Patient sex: M
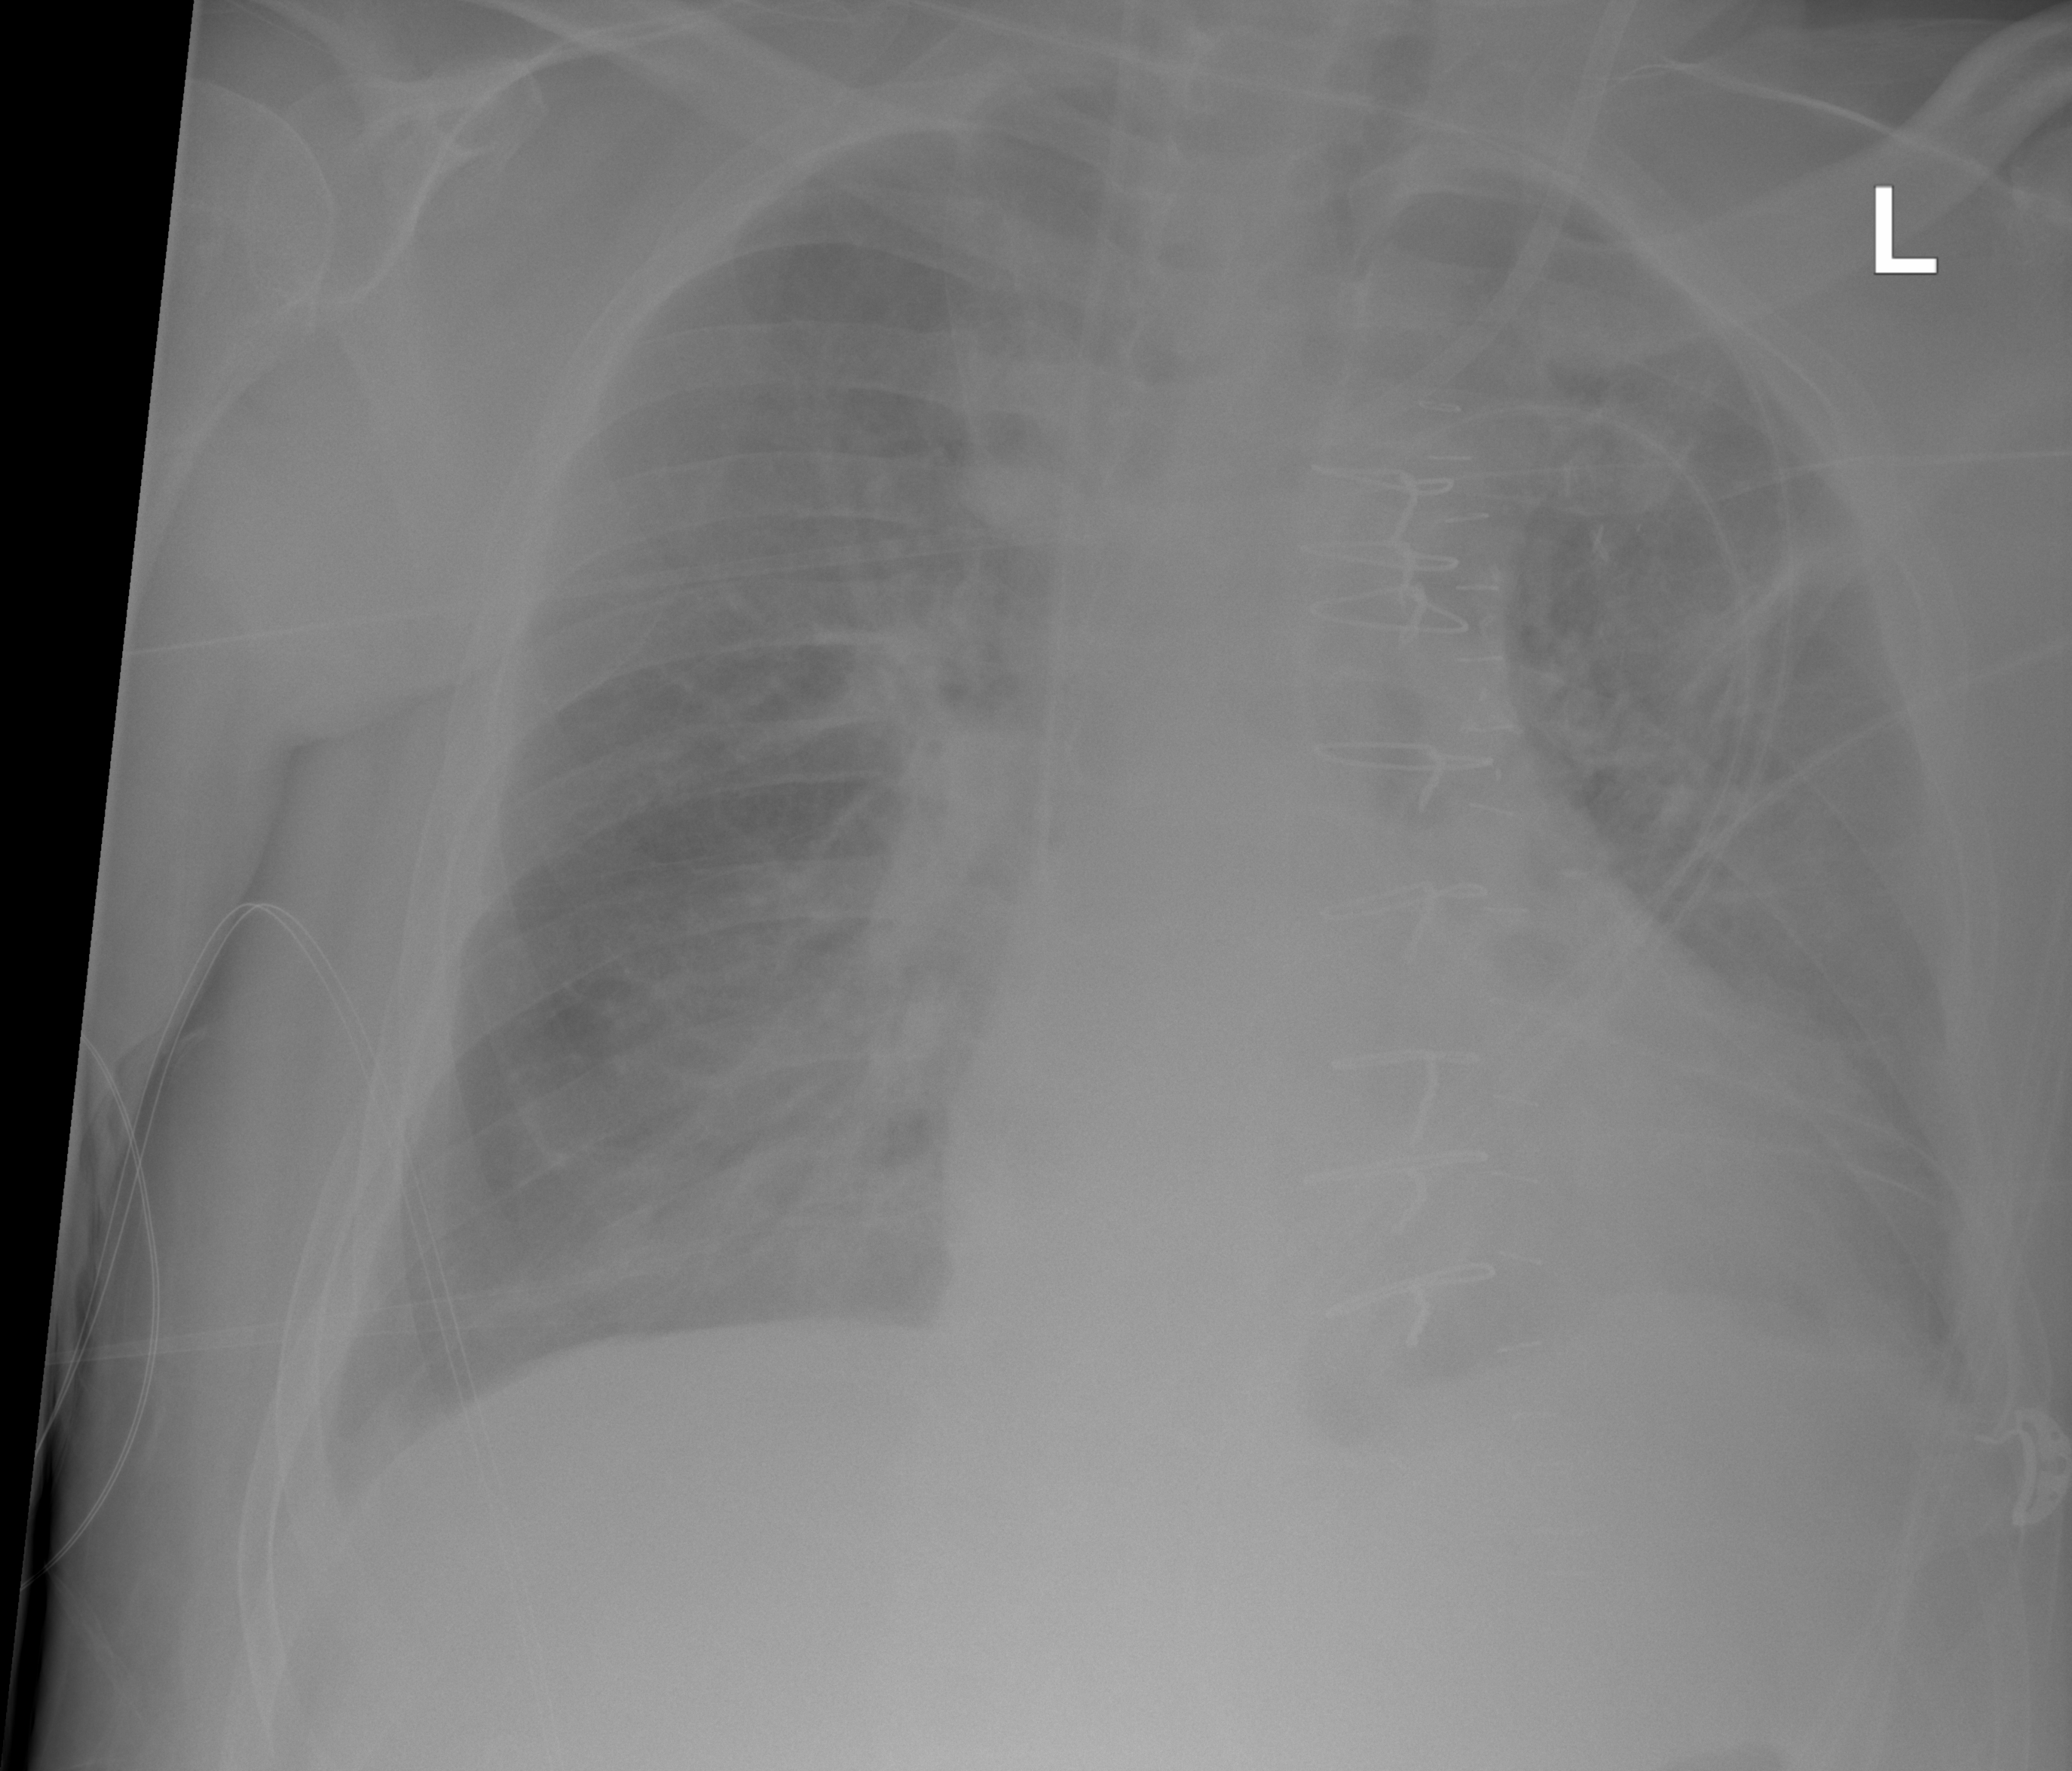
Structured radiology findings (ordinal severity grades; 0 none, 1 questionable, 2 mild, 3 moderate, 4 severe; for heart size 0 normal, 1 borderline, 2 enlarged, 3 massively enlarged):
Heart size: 2
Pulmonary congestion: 2
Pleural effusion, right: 2
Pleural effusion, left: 2
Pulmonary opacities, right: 2
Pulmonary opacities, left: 2
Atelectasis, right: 0
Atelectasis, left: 2